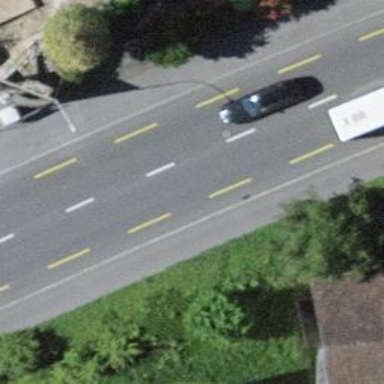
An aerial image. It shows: Secondary road with separate asphalt sidewalks and lanes for cyclists in both directions.